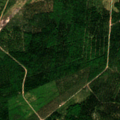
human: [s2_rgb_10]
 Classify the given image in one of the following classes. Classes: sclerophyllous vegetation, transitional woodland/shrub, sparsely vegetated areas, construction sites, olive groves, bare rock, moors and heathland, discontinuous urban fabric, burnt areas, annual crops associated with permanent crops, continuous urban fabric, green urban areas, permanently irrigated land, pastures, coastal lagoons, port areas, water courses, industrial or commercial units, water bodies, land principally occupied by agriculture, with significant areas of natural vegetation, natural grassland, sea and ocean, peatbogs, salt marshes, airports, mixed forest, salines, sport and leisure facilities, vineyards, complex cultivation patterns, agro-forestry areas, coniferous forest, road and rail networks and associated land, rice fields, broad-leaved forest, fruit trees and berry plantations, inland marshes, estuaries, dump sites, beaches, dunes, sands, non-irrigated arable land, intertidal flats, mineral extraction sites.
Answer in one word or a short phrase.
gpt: mixed forest, transitional woodland/shrub